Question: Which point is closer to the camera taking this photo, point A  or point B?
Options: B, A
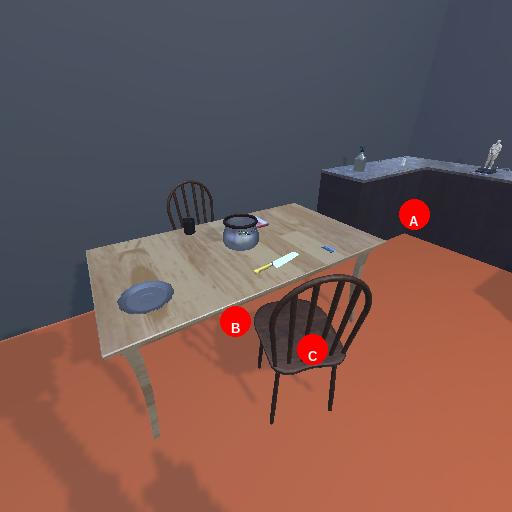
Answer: B